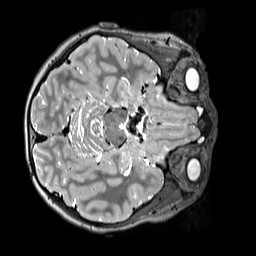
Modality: T2w
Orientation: axial
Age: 9
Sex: female
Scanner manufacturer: siemens
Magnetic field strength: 3 T
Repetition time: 3.2 s
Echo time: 0.408 s